Question: I need to convert existing log file into HTML report. I'm working on Windows platform. Below is the example of the log messages from the log file.
'''
Example of log file
MyProcess1 16-06-14 8:32:50 8667 [Info] This is an information message
MyProcess2 16-06-14 8:32:57 9876 [Warn] This warning message
'''
MyProcess1 16-06-14 8:32:50 8667 [Info] This is an information message
Expected HTML report

At the moment I could thought of creating txt file with Header, footer tags & table tags. And Adding tags in the begining and the end of lines. But am struggling to those tags in the lines for different targerted columns. We cannot replace all spaces with tags because there spaces in the Message description. Can you please suggest any new approach or any suggestion on below tried code.
'''
#include "stdafx.h"
#include <string>
#include <fstream>
#include <iostream>
int main()
{
std::ifstream inputFile("C:\Test\log.txt");
std::ofstream outputFile("C:\Test\Report.txt");
std::string line;
while (std::getline(inputFile, line))
outputFile << "<tr><td> " << line << " </tr></td>"<< std::endl;
return 0;
}
'''
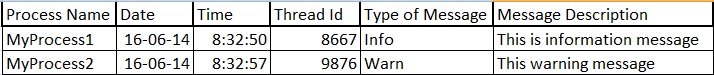
Answer: Read the data into some sort of struct/class that reflects the structure of the data. As one possibility (though certainly not the only one) use an overloaded 'operator<<' to write the data out with the correct markup applied. General approach would look like this:
'''
#include <string>
#include <sstream>
#include <vector>
#include <iostream>
#include <iterator>
std::string input = "MyProcess1 16-06-14 8:32:50 8667 [Info] This is an information message
MyProcess2 16-06-14 8:32:57 9876 [Warn] This warning message";
struct cell {
cell(std::string const &data) :content(data) {}
std::string const &content;
friend std::ostream &operator<<(std::ostream &os, cell const &c) {
return os << "<td>" << c.content << "</td>";
}
};
struct row {
friend std::istream &operator>>(std::istream &is, row &r) {
is >> r.process >> r.date >> r.time >> r.process_id >> r.level;
return std::getline(is, r.msg);
}
friend std::ostream &operator<<(std::ostream &os, row const &r) {
return os << "<tr>" << cell(r.process) << cell(r.date) << cell(r.time) << cell(r.process_id) << cell(r.level) << cell(r.msg) << "</tr>";
}
private:
std::string process;
std::string date;
std::string time;
std::string process_id;
std::string level;
std::string msg;
};
struct table {
table(std::vector<row> const &r) :t(r) { }
std::vector<row> const &t;
friend std::ostream &operator<<(std::ostream &os, table const &t) {
os << "<table>";
std::copy(t.t.begin(), t.t.end(), std::ostream_iterator<row>(os));
return os << "</table>";
}
};
int main(){
std::istringstream rows(input);
std::vector<row> data{
std::istream_iterator<row>(rows),
std::istream_iterator<row>()
};
std::cout << table(data);
}
'''